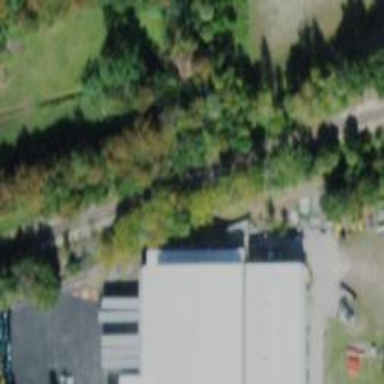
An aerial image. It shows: Disused railway spur.